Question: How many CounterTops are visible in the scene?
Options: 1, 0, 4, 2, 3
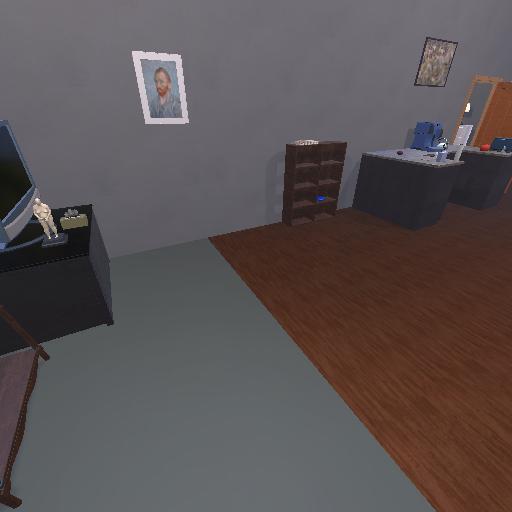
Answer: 1